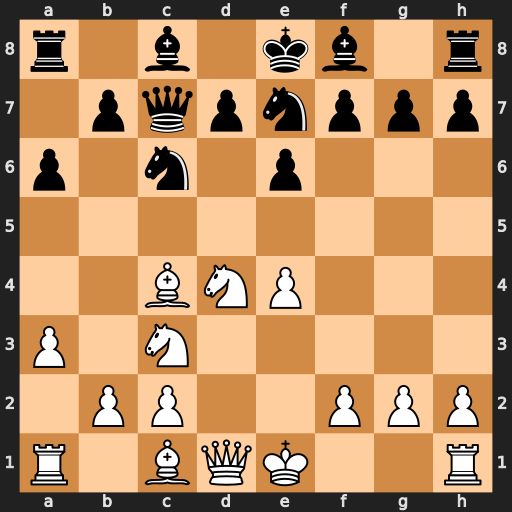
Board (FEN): r1b1kb1r/1pqpnppp/p1n1p3/8/2BNP3/P1N5/1PP2PPP/R1BQK2R
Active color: w
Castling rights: KQkq
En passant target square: -
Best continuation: Ndb5 axb5 Nxb5 Qb8 Nd6+